Field crop: maize
Growth stage: 2
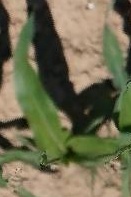
Species: maize